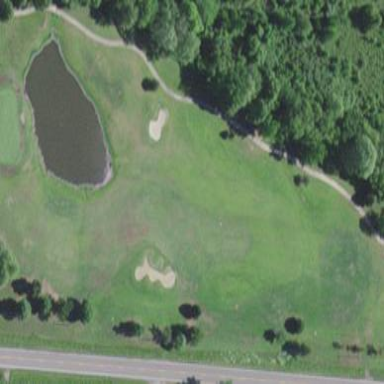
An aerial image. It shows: Area with grass used as rough in golf course.